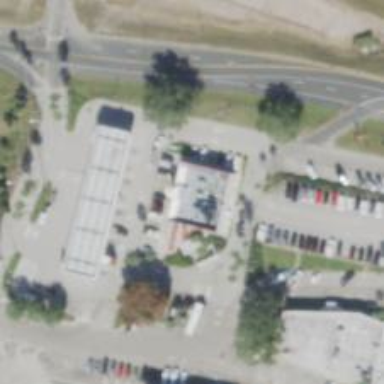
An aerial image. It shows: Convenience shop.